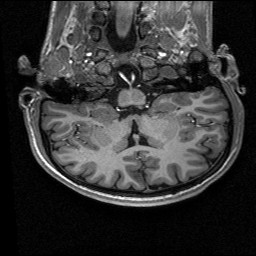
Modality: T1w
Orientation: sagittal
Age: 24
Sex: female
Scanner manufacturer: siemens
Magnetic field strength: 3 T
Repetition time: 2.53 s
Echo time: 0.00267 s